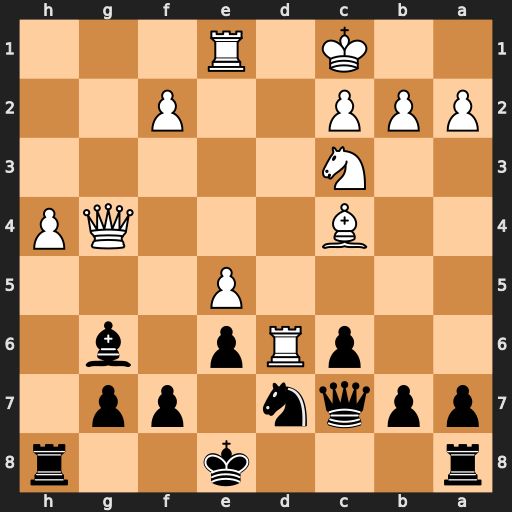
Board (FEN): r3k2r/ppqn1pp1/2pRp1b1/4P3/2B3QP/2N5/PPP2P2/2K1R3
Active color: b
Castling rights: kq
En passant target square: -
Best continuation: Nxe5 Rxe6+ fxe6 Qxe6+ Kf8 Rxe5 Re8 Rf5+ Bxf5 Qxf5+ Ke7